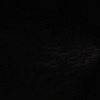
Label: space